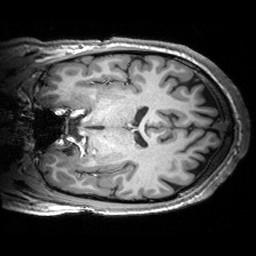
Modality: T1w
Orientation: coronal
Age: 23
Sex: male
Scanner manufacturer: siemens
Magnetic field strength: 3 T
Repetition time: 2.53 s
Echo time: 0.00299 s